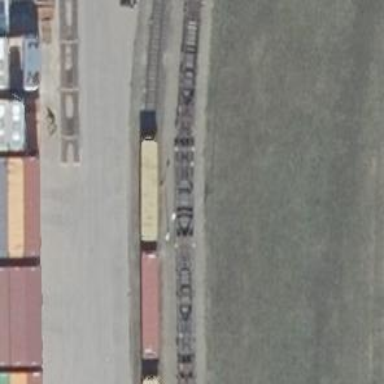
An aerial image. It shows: Rail spur service.